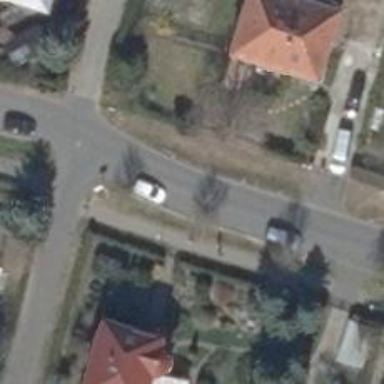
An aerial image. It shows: Asphalt road in residential area.